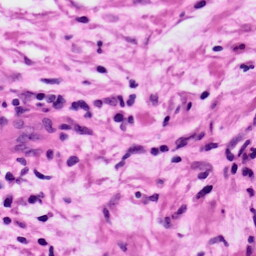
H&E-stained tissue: Ovarian